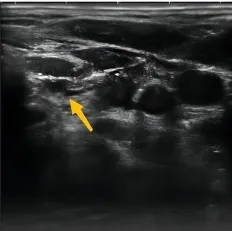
Normal saline solution was injected into the region between the parathyroid adenoma and vital structures of the neck to protect recurrent laryngeal nerve, esophagus and trachea adjacent to the parathyroid adenoma (C).
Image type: radiology (ultrasound)